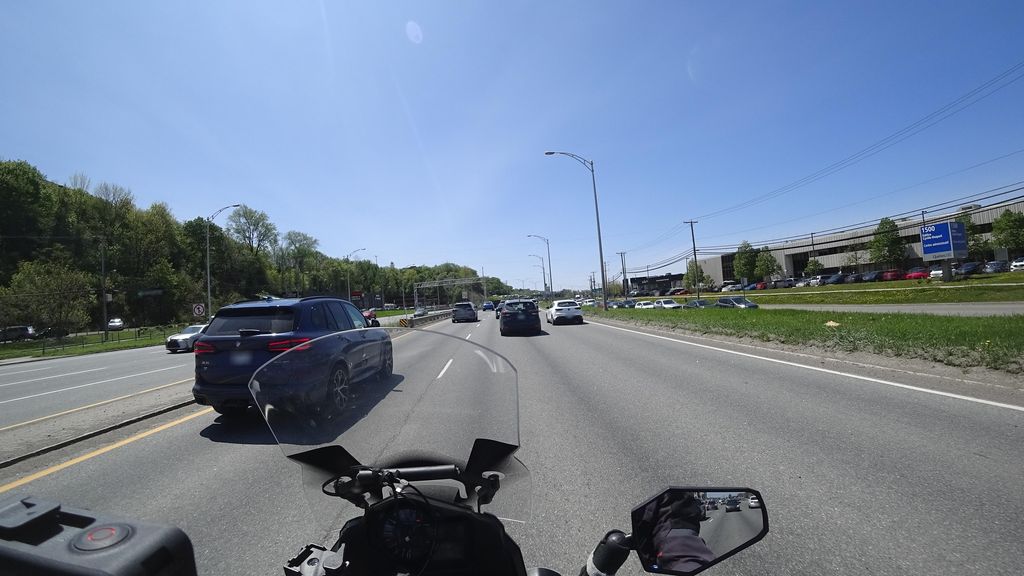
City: quebec_city